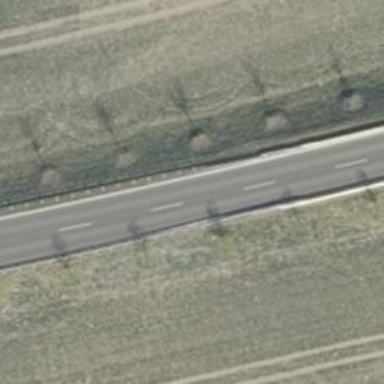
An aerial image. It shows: Secondary road with asphalt surface.